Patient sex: F
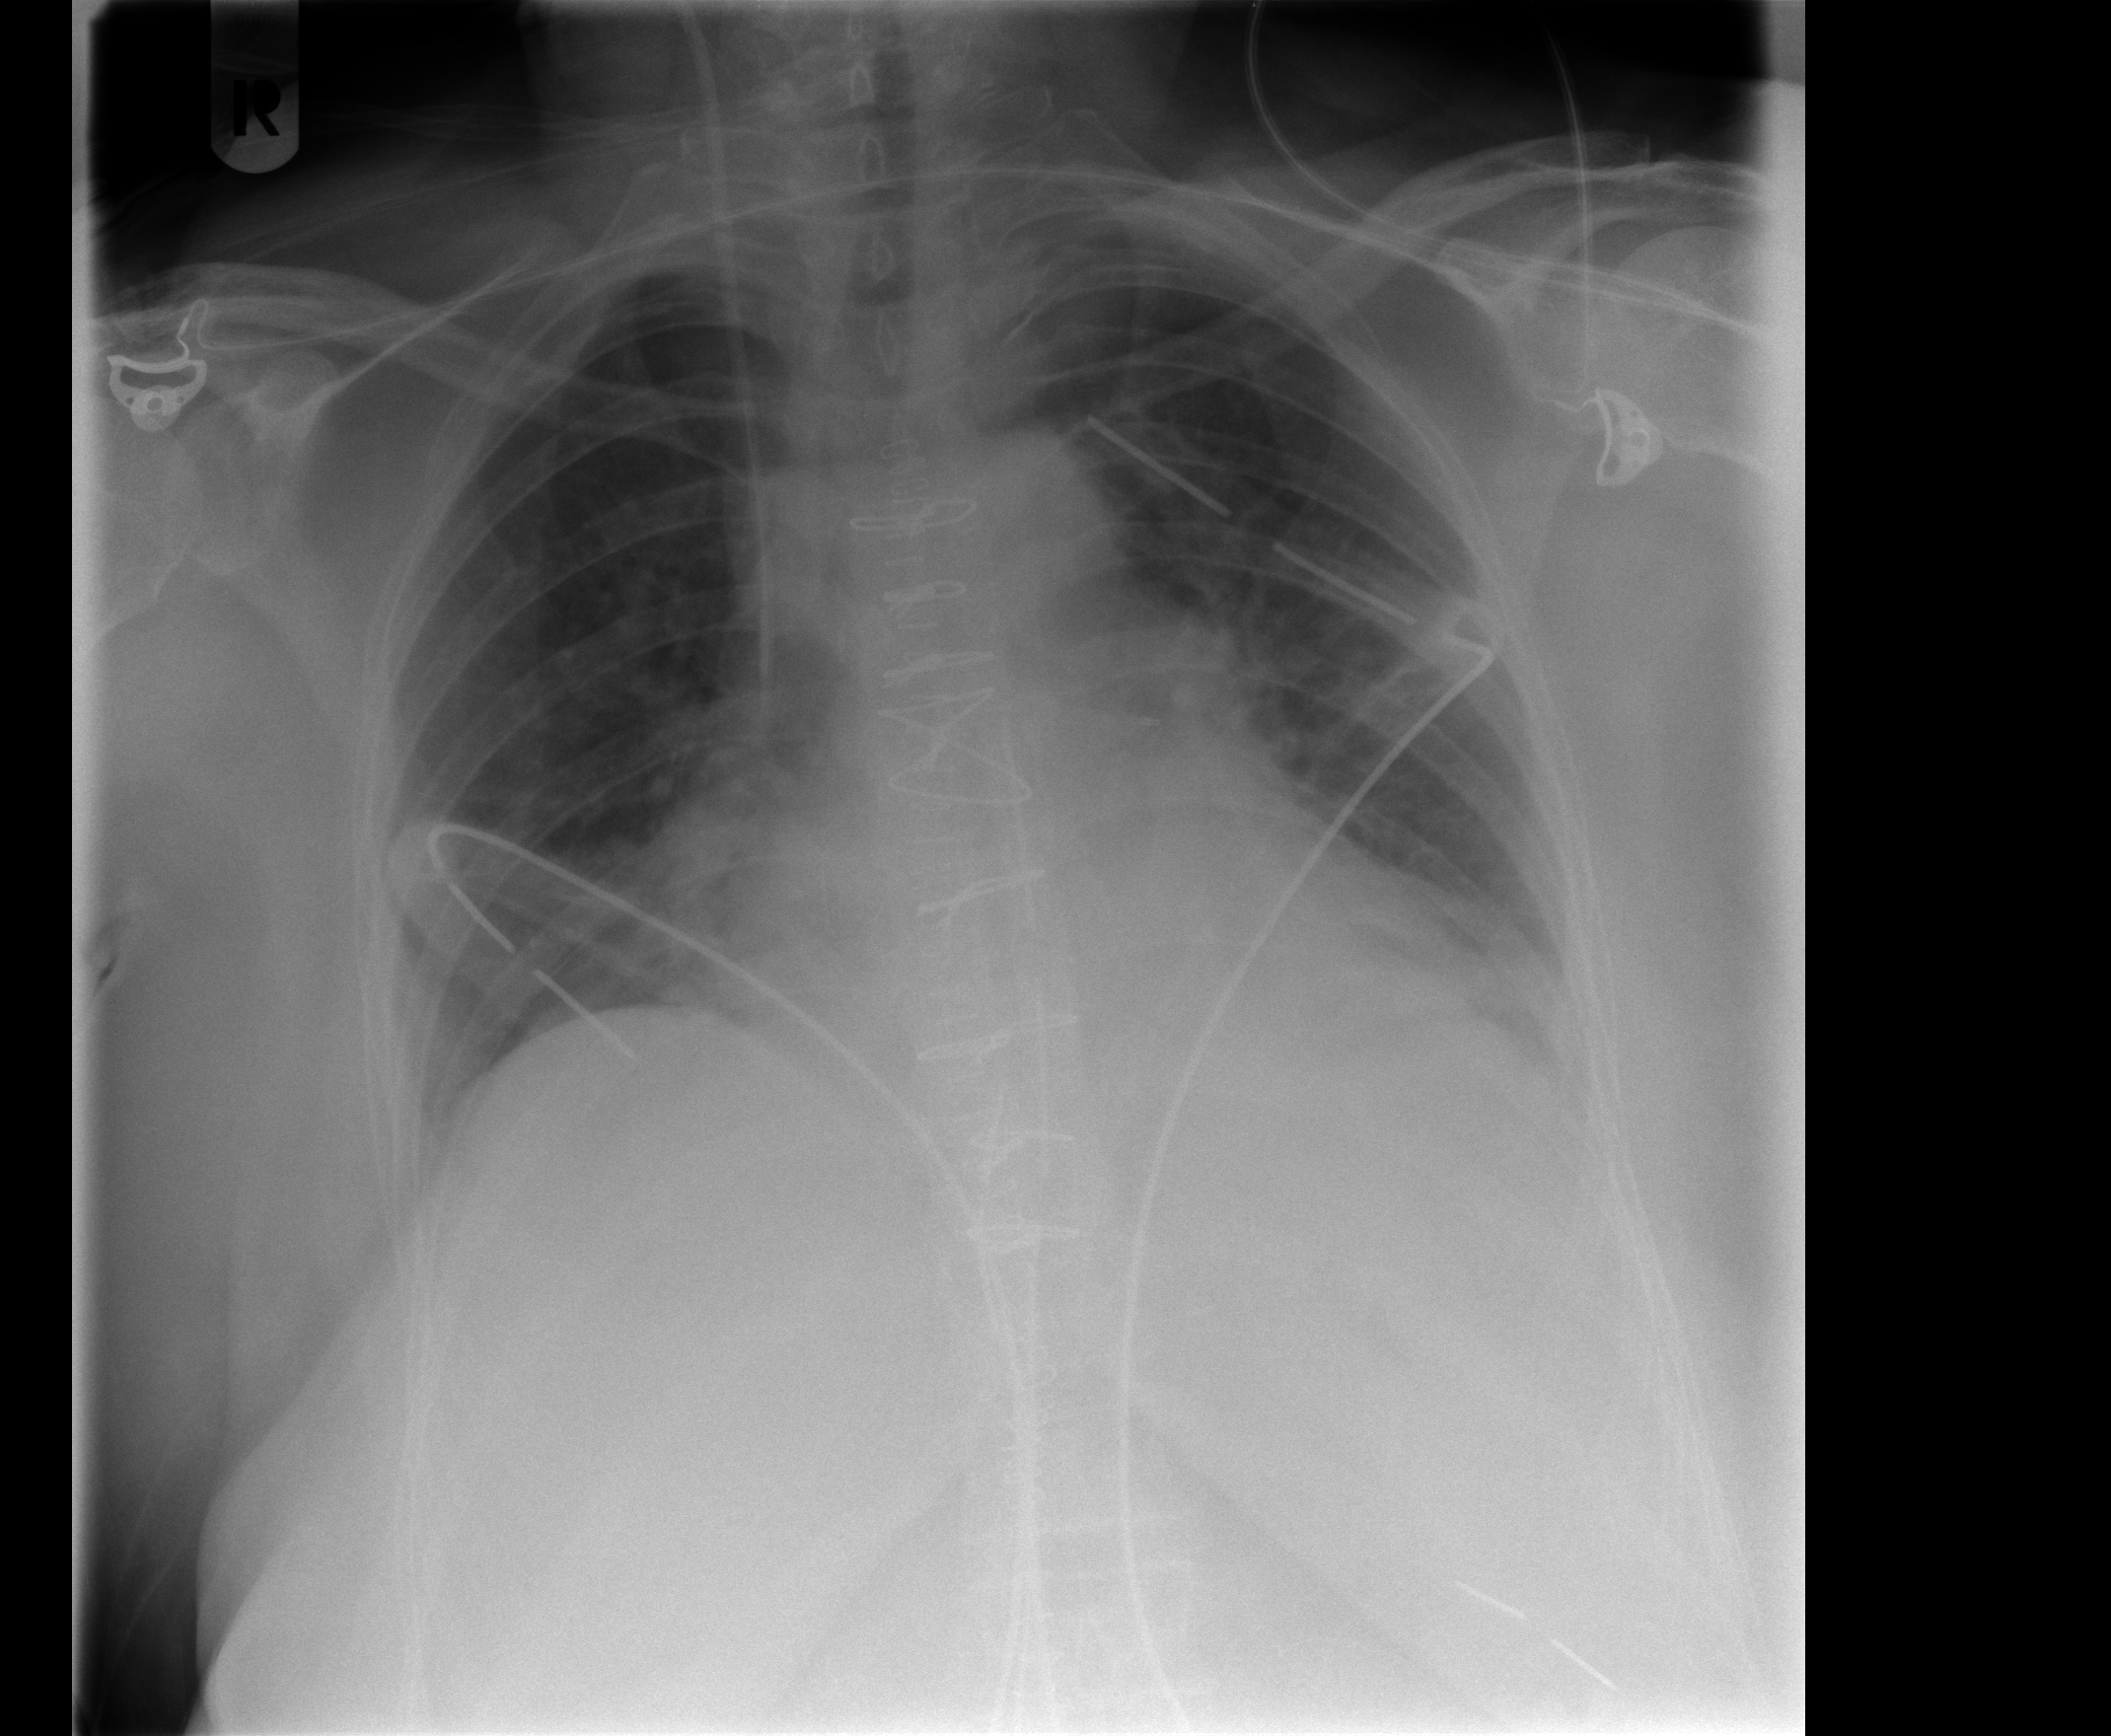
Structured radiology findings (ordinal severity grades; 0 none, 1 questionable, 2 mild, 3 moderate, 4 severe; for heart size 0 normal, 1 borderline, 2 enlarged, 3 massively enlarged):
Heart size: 0
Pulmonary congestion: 1
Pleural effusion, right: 0
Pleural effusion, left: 1
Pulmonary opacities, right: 0
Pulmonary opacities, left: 0
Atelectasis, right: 0
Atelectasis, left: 0